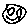
Label: smiley face